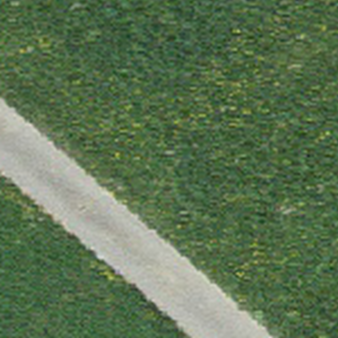
Label: other